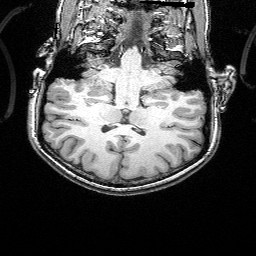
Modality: T1w
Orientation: sagittal
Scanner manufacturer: siemens
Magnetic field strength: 3 T
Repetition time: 2.25 s
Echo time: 0.00418 s